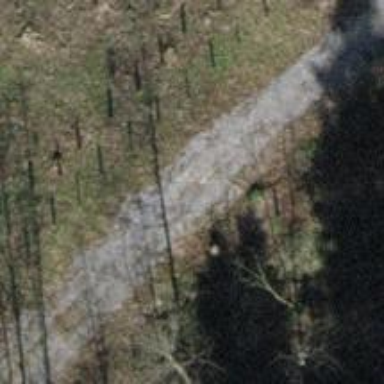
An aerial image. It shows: Track road with ground surface.